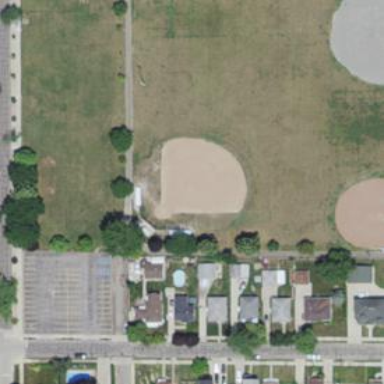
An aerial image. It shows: Baseball pitch for leisure land.